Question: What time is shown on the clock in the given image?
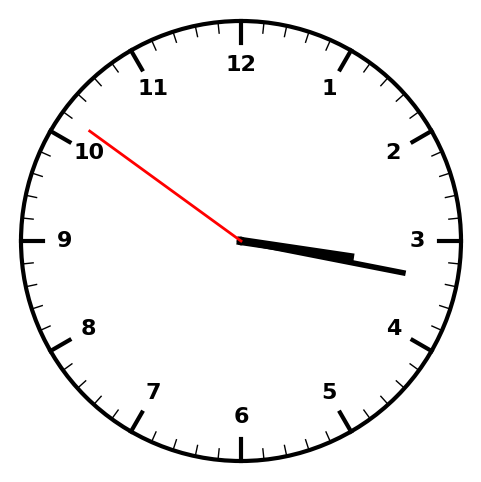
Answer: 03:16:51